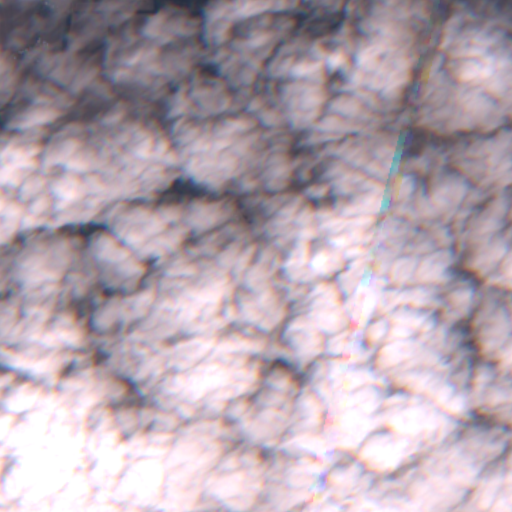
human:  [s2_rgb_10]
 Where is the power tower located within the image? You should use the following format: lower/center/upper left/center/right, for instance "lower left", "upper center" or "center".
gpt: The power tower is located in the upper right of the image.
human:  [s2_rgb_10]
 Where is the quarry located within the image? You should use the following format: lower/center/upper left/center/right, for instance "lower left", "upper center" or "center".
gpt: The quarry is located in the upper left of the image.
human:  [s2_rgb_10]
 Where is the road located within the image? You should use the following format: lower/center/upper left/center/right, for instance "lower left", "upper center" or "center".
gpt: There is no road in the image.